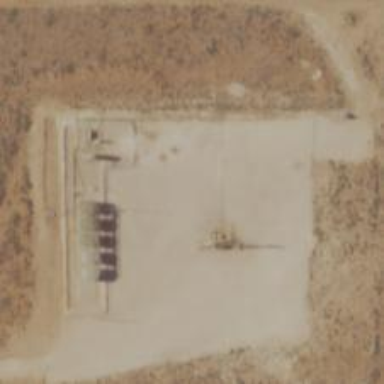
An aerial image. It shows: Petroleum well.